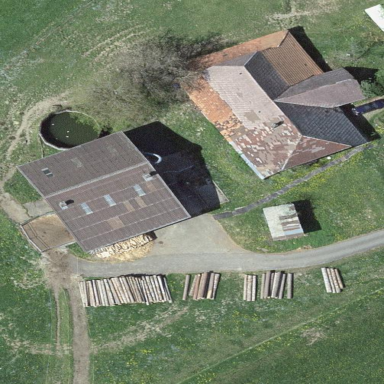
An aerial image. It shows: Rural barn.